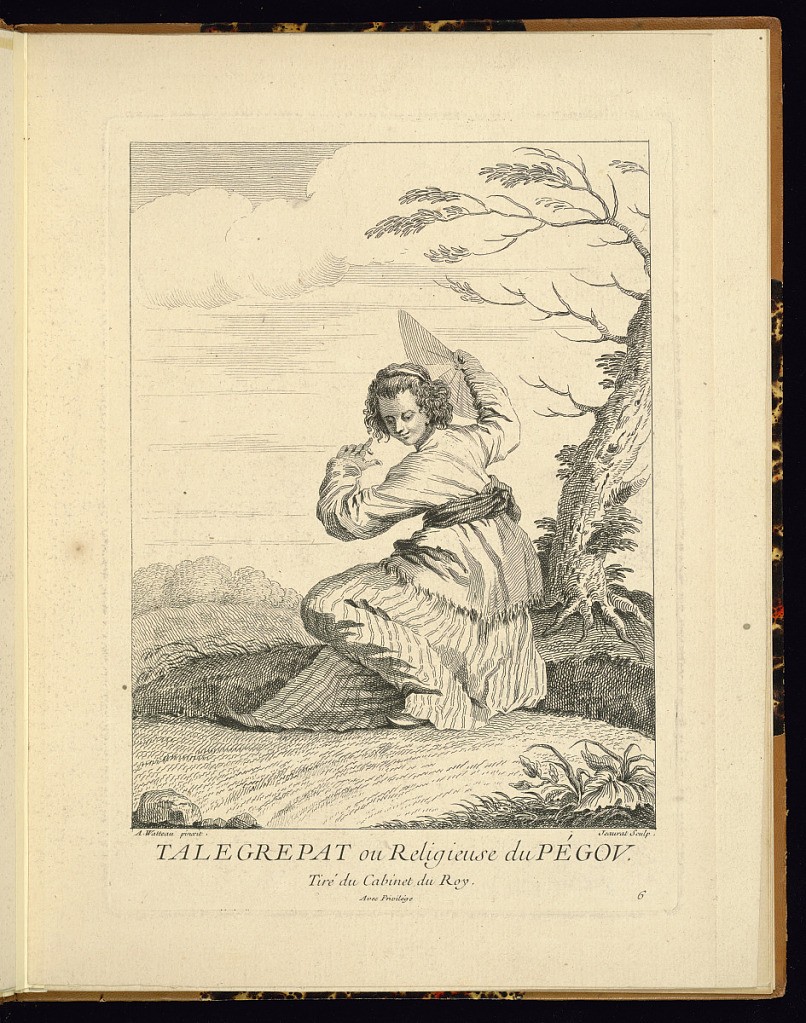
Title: Talegrepat ou Religieuse du Pégov
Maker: Antoine Watteau, French, 1684–1721
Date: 1731
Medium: Etching on paper
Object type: Print
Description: A kneeling woman in a landscape holding a fan in her right hand. Trees in the background. The plate is signed, titled, and numbered.